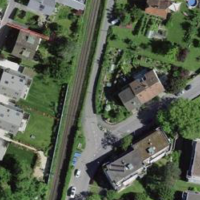
EUNIS habitat code: 55
Species observed at this site:
Clematis vitalba